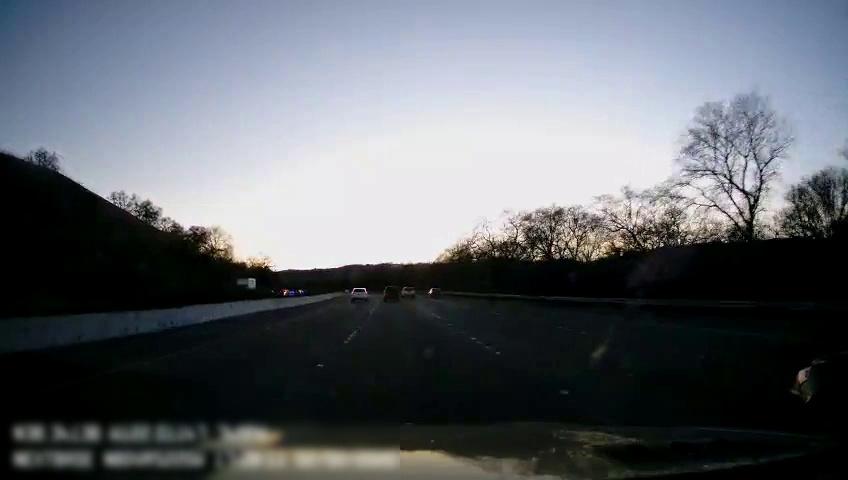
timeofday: Day
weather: Cloudy
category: Drivable Space
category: Vehicles | SUV
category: Vehicles | Van
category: Vehicles | Truck
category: Vehicles | SUV
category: Vehicles | Truck
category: Vehicles | Car
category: Lanes | Current Lane
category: Lanes | Current Lane
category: Lanes | Alternate Lane